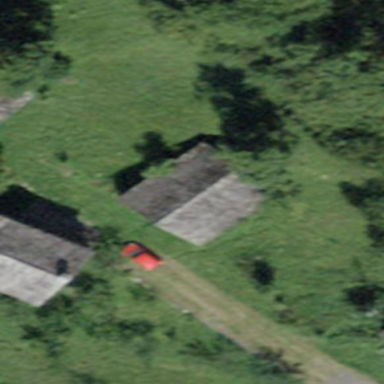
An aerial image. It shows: Simple house.